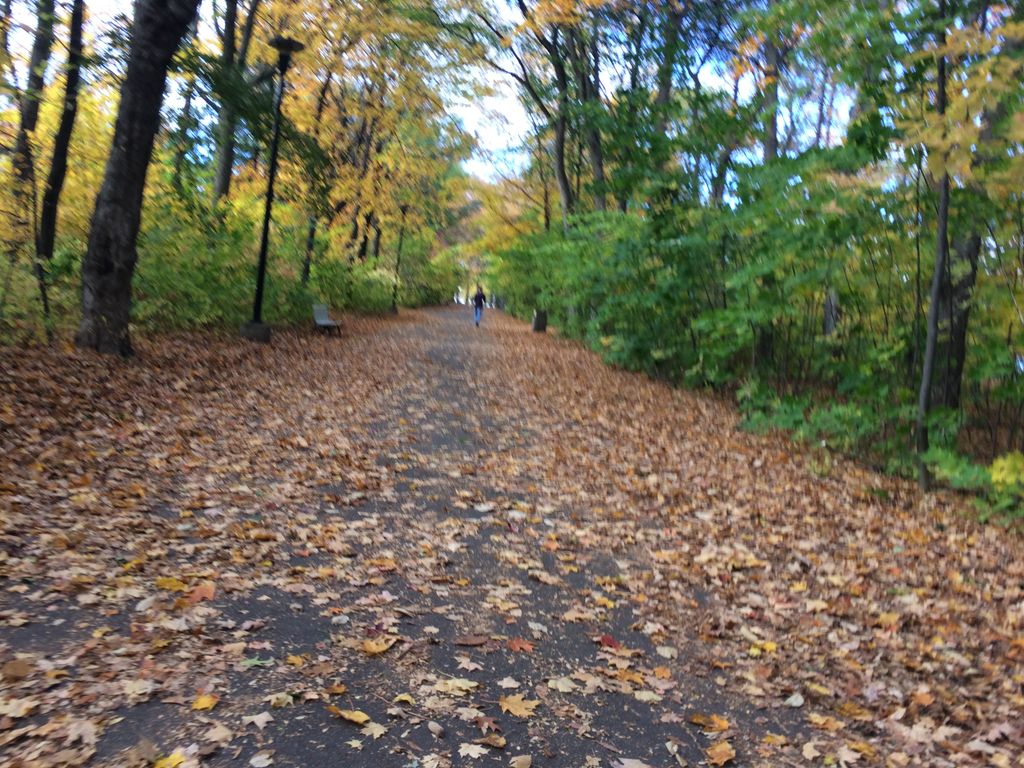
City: quebec_city